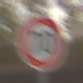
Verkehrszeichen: Geschwindigkeit70
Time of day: MorningAfternoon
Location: Outdoor (Nature)
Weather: Overcast
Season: NotSpecified
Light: Natural